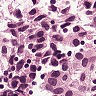
Metastatic tissue present: yes